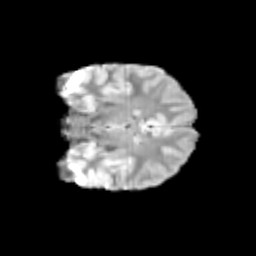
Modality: T2w
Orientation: coronal
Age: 10
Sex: female
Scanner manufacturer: siemens
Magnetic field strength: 3 T
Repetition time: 3.8 s
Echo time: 0.07 s